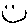
Label: smiley face